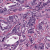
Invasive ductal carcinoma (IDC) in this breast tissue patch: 1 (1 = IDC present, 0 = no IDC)